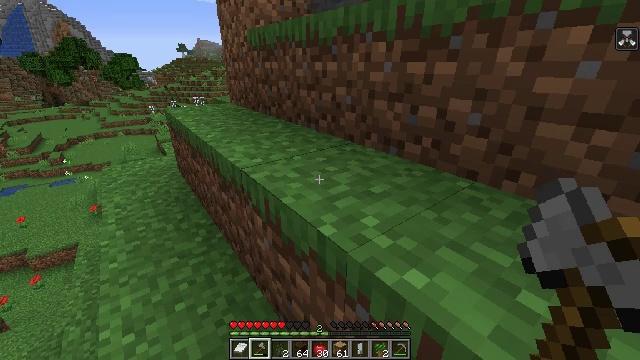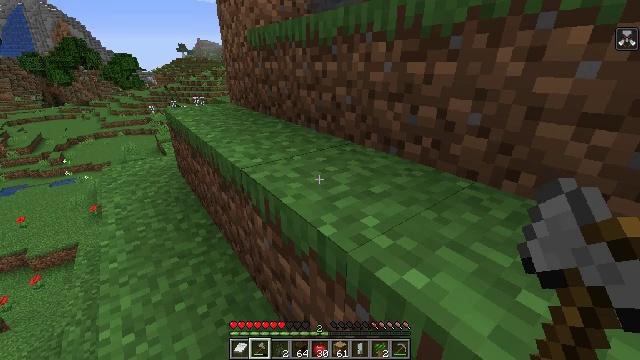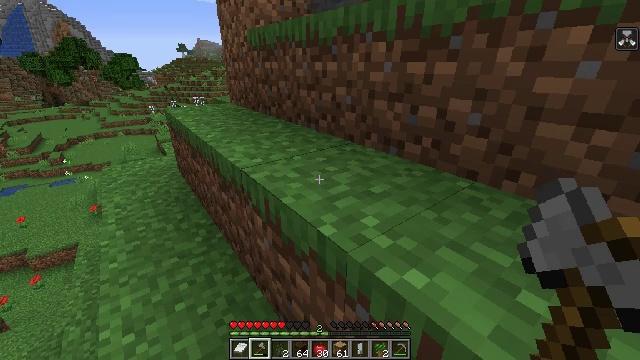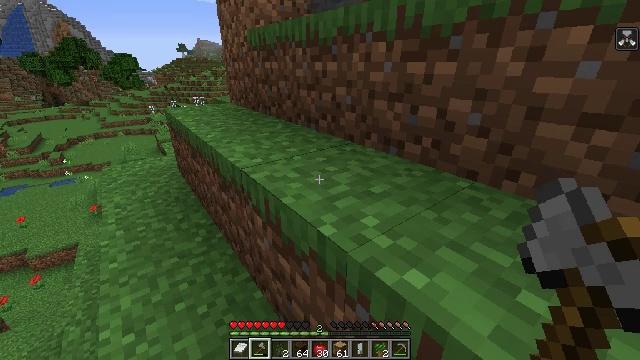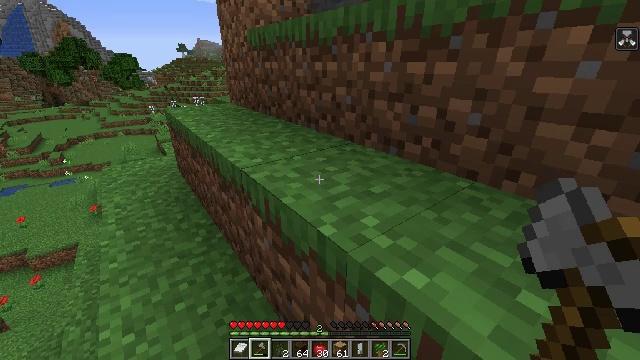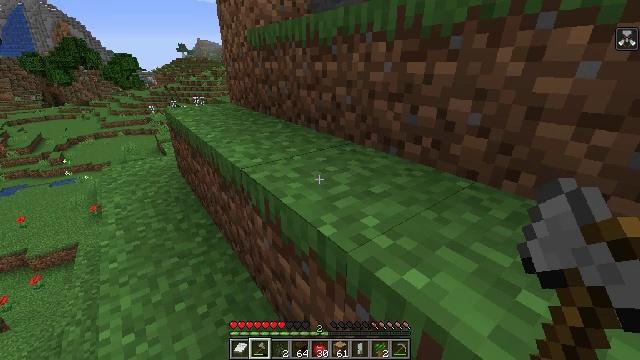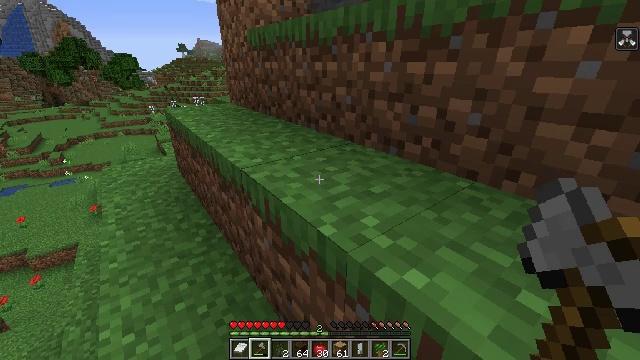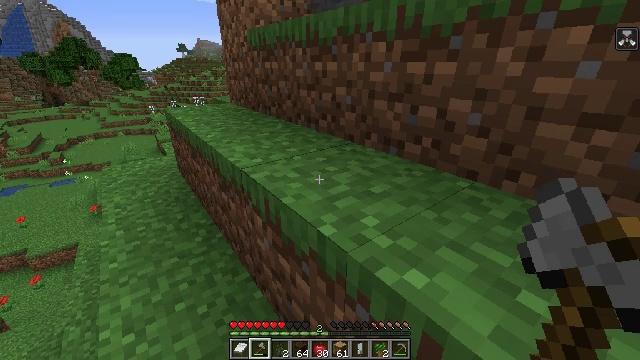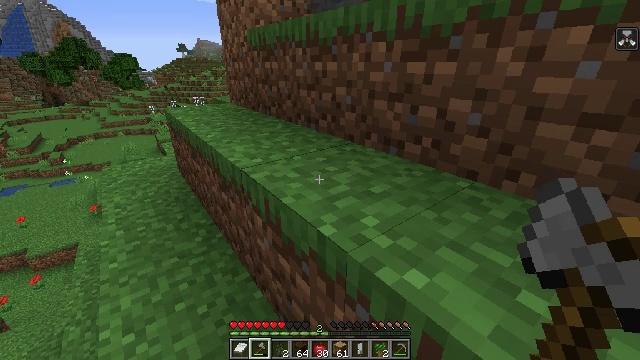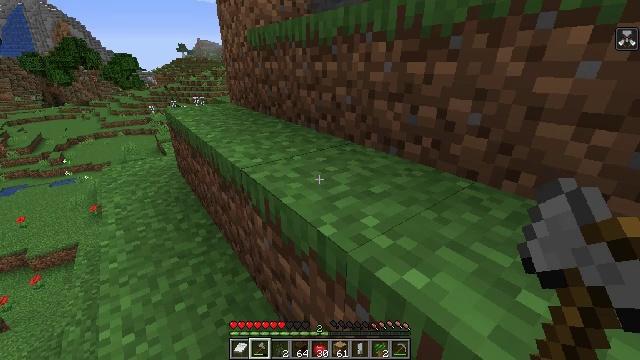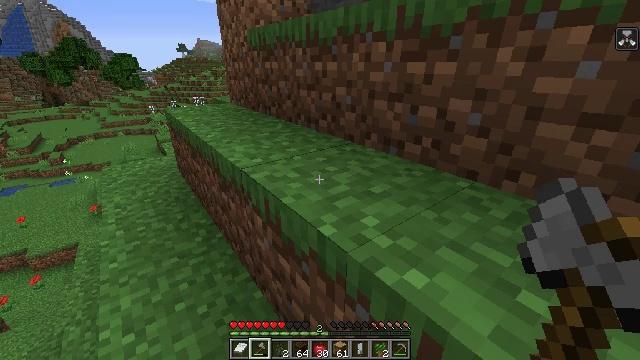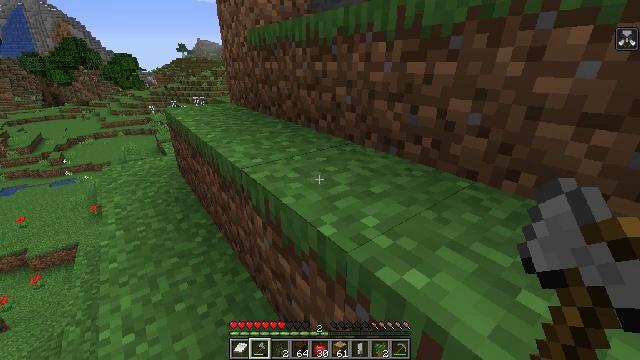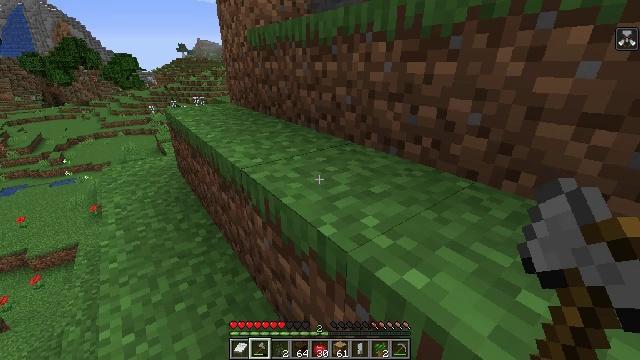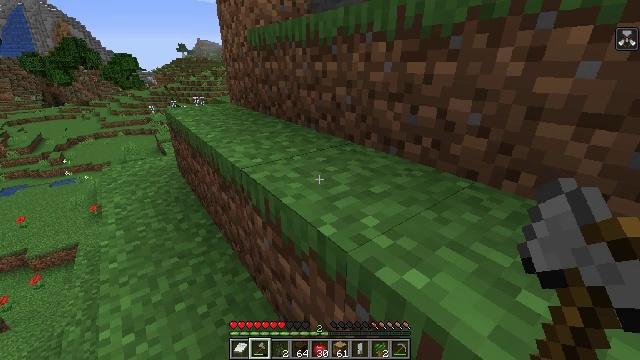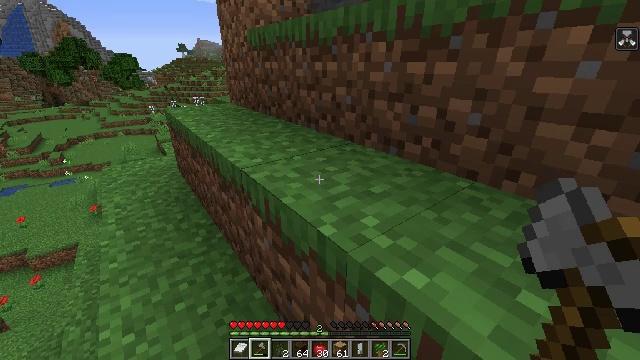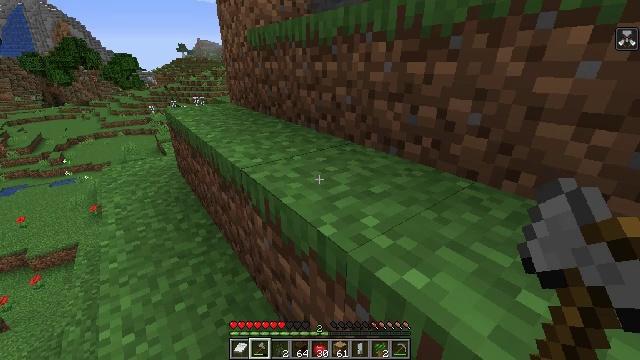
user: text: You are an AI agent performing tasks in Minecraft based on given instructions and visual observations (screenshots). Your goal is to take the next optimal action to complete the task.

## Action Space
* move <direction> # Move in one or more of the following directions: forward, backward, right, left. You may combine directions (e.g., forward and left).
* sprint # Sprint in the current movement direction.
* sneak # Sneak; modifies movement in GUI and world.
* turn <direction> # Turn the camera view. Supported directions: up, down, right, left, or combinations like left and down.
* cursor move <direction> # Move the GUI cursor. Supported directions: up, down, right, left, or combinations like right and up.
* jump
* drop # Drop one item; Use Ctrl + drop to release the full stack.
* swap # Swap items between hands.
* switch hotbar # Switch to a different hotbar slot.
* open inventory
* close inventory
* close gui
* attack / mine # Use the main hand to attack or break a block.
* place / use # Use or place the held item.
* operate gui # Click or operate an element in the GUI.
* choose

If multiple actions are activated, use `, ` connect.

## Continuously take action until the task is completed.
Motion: motion action
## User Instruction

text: Mine dark oak leaves from the tree.
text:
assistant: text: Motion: no_op
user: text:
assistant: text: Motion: no_op
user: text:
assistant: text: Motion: no_op
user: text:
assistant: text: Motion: no_op
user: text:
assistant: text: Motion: no_op
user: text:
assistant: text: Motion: no_op
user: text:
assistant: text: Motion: no_op
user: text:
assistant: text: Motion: no_op
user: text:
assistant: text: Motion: no_op
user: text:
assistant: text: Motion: no_op
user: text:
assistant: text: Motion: no_op
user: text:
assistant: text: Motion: no_op
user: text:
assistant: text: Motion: no_op
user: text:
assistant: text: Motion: no_op
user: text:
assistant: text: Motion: no_op
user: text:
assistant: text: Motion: no_op
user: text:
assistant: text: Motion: no_op
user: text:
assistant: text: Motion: no_op
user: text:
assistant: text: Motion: no_op
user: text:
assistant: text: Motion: no_op
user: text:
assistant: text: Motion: no_op
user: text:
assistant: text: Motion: no_op
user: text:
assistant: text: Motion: no_op
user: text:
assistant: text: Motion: no_op
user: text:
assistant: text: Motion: no_op
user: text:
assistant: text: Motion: no_op
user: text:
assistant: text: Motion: no_op
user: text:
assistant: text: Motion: no_op
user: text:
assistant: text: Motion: no_op
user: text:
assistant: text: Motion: no_op